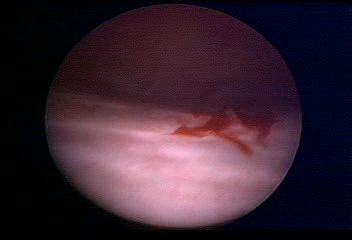
Modality: WLC
Class: Normal mucosa
Bladder cancer association: No